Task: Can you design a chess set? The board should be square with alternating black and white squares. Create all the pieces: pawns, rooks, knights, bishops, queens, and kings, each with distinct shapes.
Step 784:
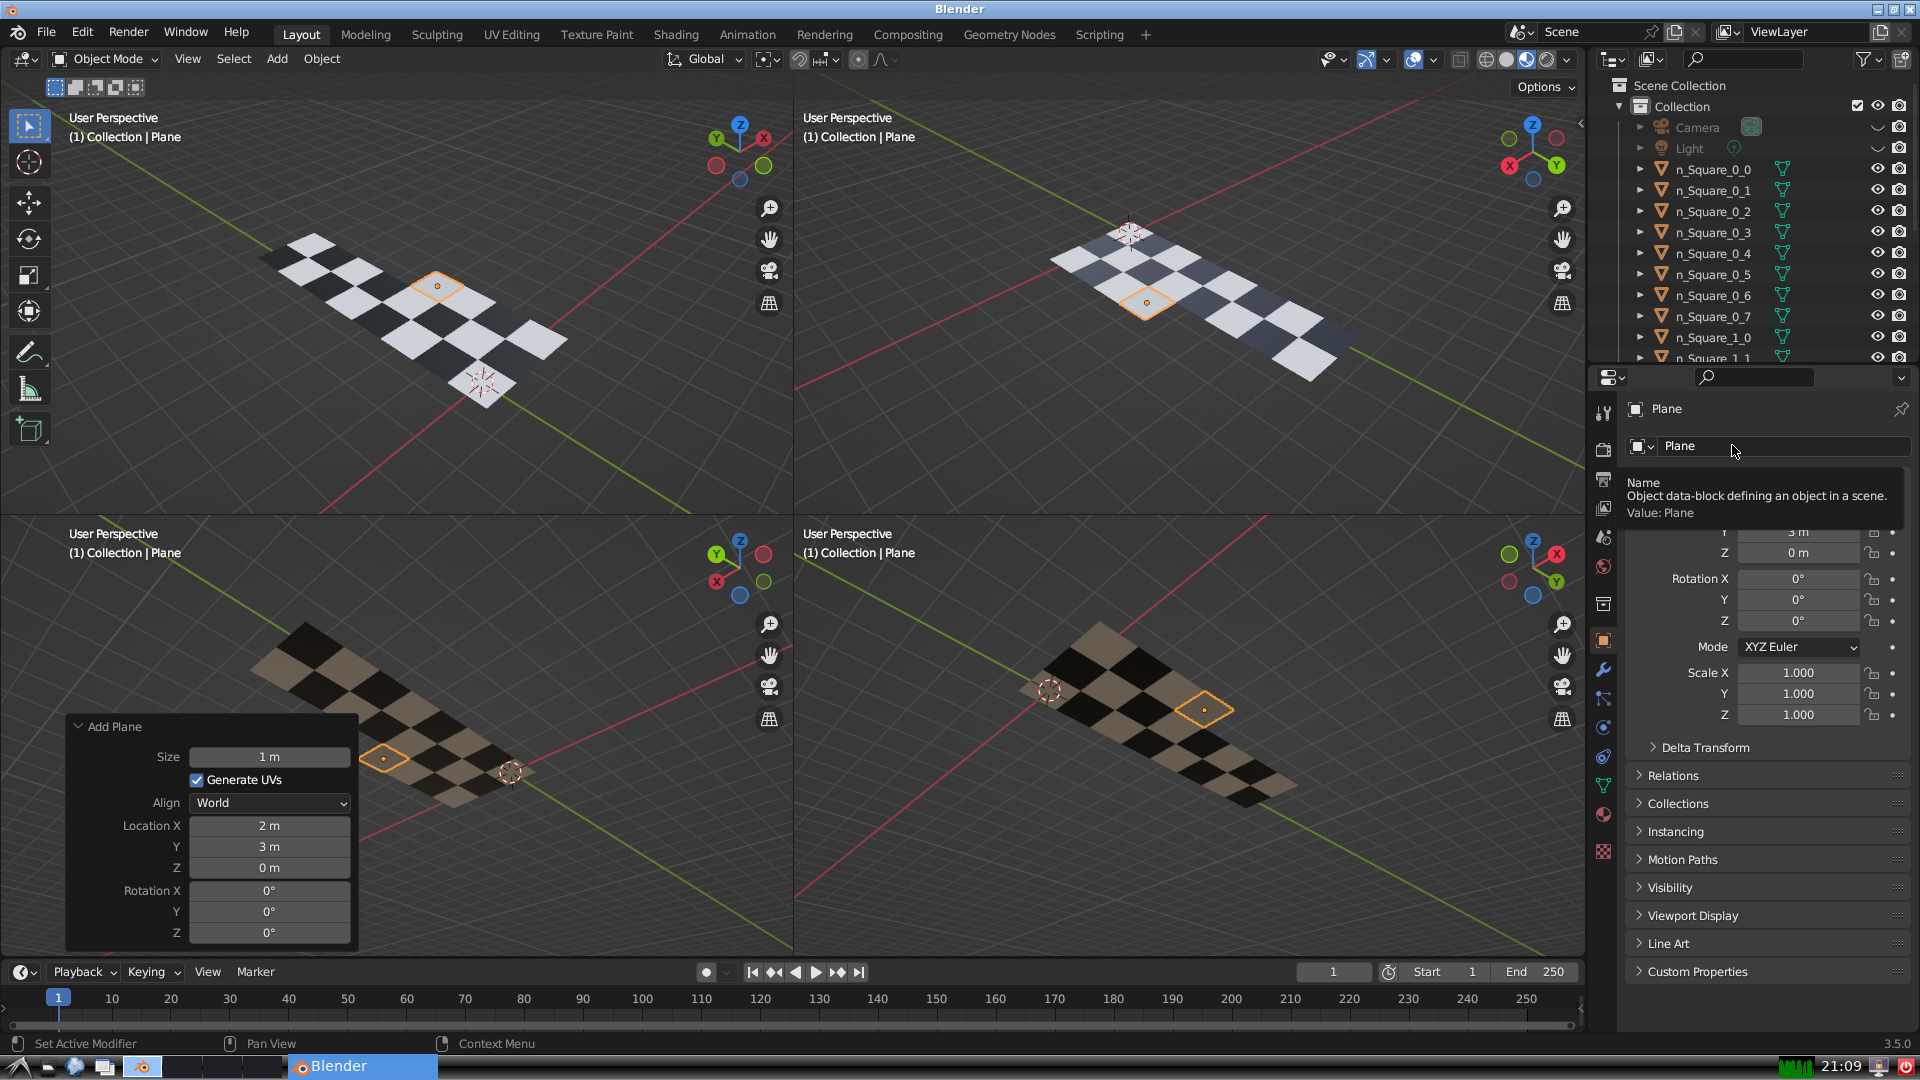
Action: click: no